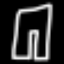
Label: pants